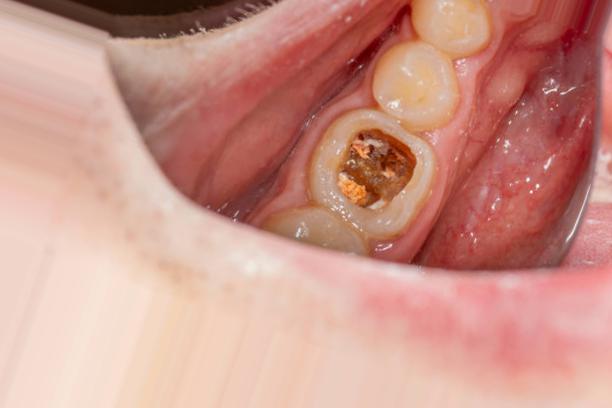
Condition: Caries